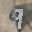
Label: 9